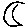
Label: moon